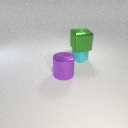
large green metal cube above small cyan rubber cube